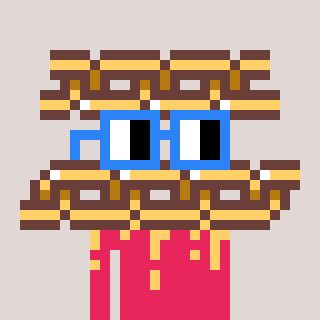
a pixel art character with square blue glasses, a chain-shaped head and a redpinkish-colored body on a warm background